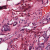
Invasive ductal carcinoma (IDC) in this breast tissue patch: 0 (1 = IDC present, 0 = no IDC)